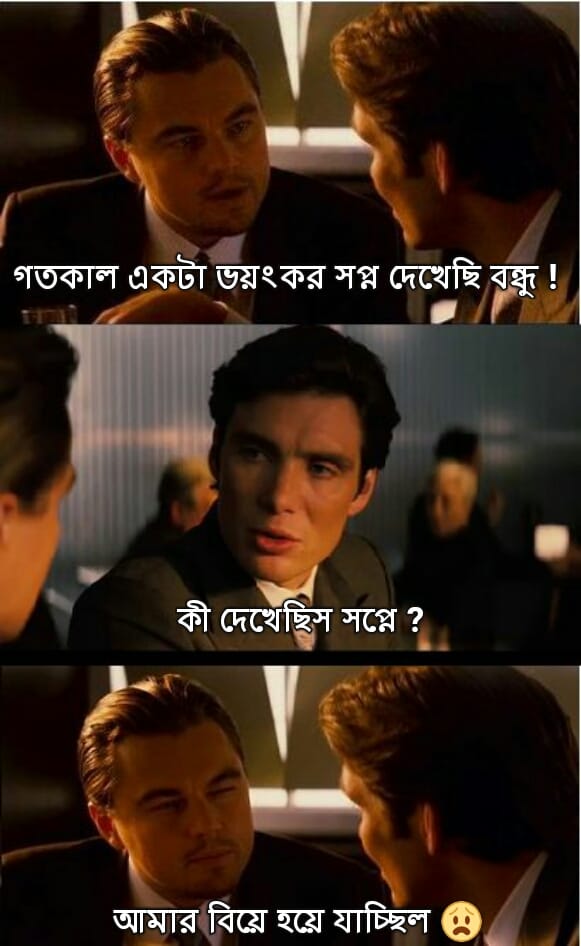
Text: গতকাল একটা ভয়ংকর সপ্ন দেখেছি বন্ধু কী দেখেছিস স্বপ্নে আমার বিয়ে হয়ে যাচ্ছিল
Label: Non Hate